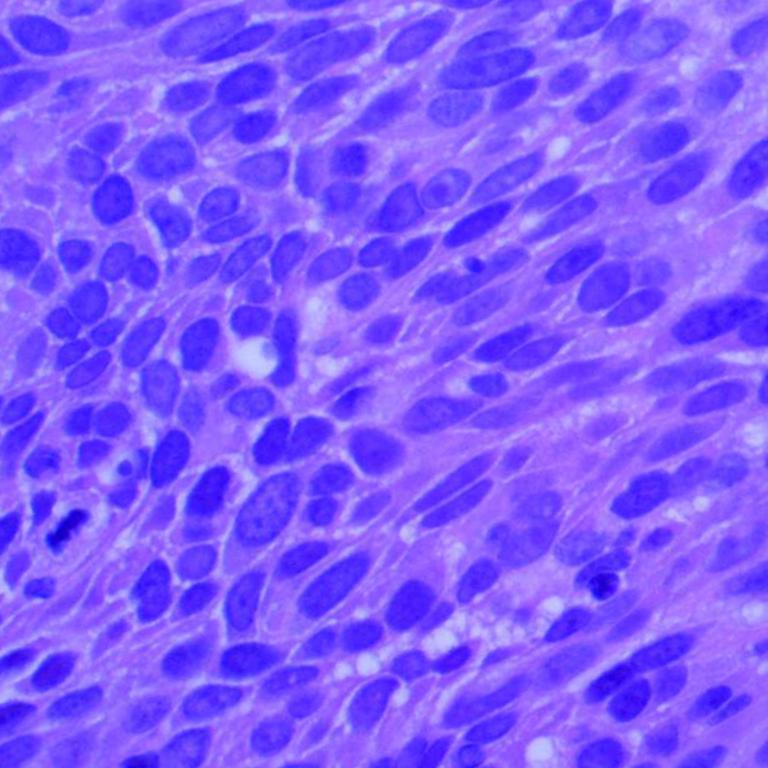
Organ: lung
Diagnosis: squamous carcinomas